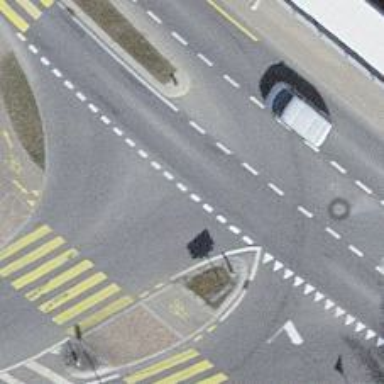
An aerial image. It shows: Road with "give way" sign.